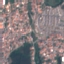
Land use / land cover: Residential